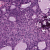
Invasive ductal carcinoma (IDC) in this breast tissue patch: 0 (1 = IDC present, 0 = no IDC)